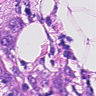
Metastatic tissue present: yes